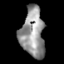
Tissue: skin
Cell type: Others
Senescence score: 0.6875
Nuclear area (px): 1133
Mean DAPI intensity: 150.507